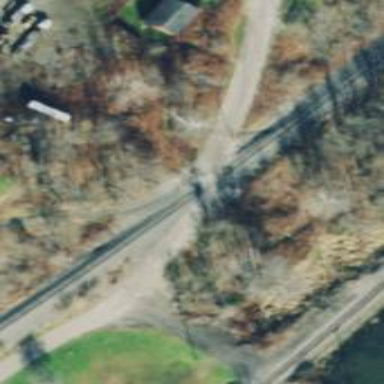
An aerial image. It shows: Level crossing along the railway.